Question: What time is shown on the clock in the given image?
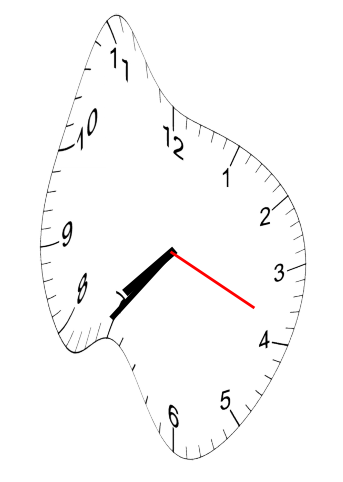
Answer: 07:36:19